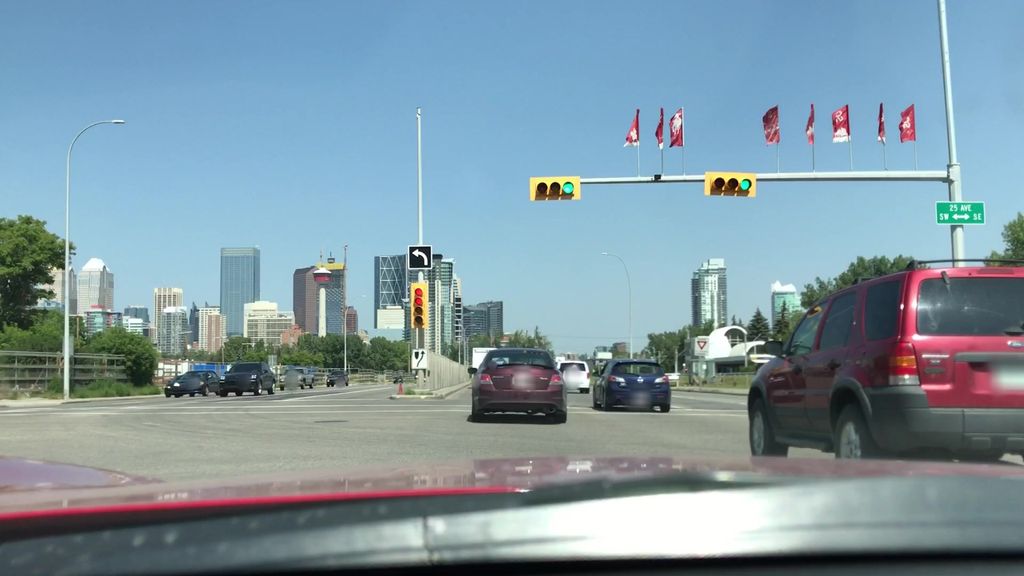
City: calgary